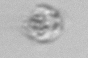
Label: Amoeba